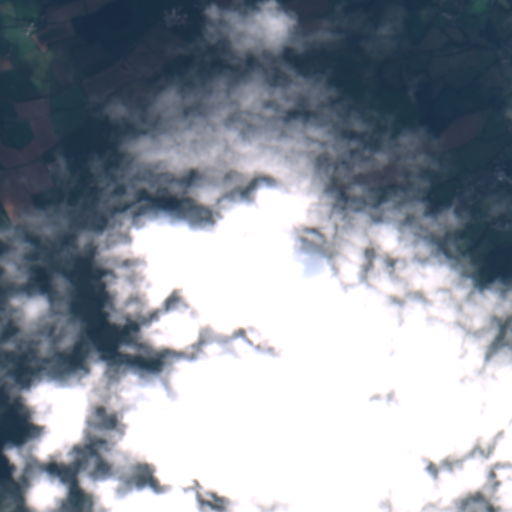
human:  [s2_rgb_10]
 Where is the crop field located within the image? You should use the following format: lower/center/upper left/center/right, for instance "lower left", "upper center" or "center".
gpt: The crop field is located in the lower right of the image.
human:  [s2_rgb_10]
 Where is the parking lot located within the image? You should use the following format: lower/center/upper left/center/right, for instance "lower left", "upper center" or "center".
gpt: The parking lot is located in the center right of the image.
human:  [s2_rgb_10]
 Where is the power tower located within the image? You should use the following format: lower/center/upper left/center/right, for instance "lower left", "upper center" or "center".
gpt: The power tower is located in the upper of the image.
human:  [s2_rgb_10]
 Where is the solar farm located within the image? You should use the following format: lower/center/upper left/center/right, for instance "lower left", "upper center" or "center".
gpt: The solar farm is located in the center of the image.
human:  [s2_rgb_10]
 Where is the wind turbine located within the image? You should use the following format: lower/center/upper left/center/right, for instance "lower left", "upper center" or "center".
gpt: The wind turbine is located in the upper left of the image.
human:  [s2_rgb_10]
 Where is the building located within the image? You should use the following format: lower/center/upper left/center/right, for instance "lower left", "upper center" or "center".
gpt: There is no building in the image.